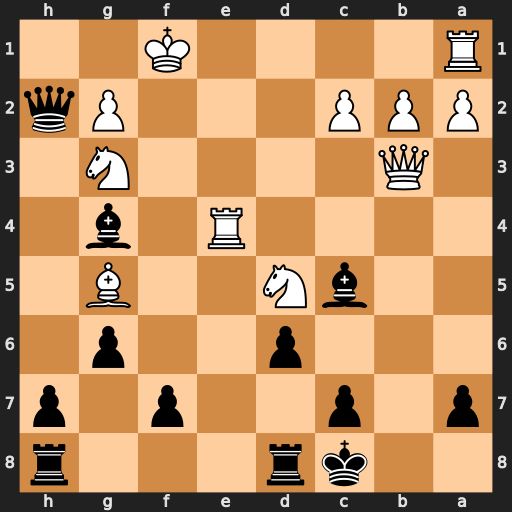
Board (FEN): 2kr3r/p1p2p1p/3p2p1/2bN2B1/4R1b1/1Q4N1/PPP3Pq/R4K2
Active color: b
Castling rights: -
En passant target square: -
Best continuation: Qg1#